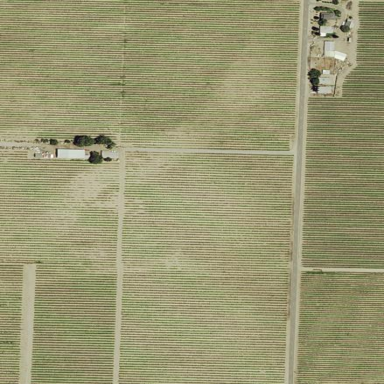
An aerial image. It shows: Vineyard.